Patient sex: M
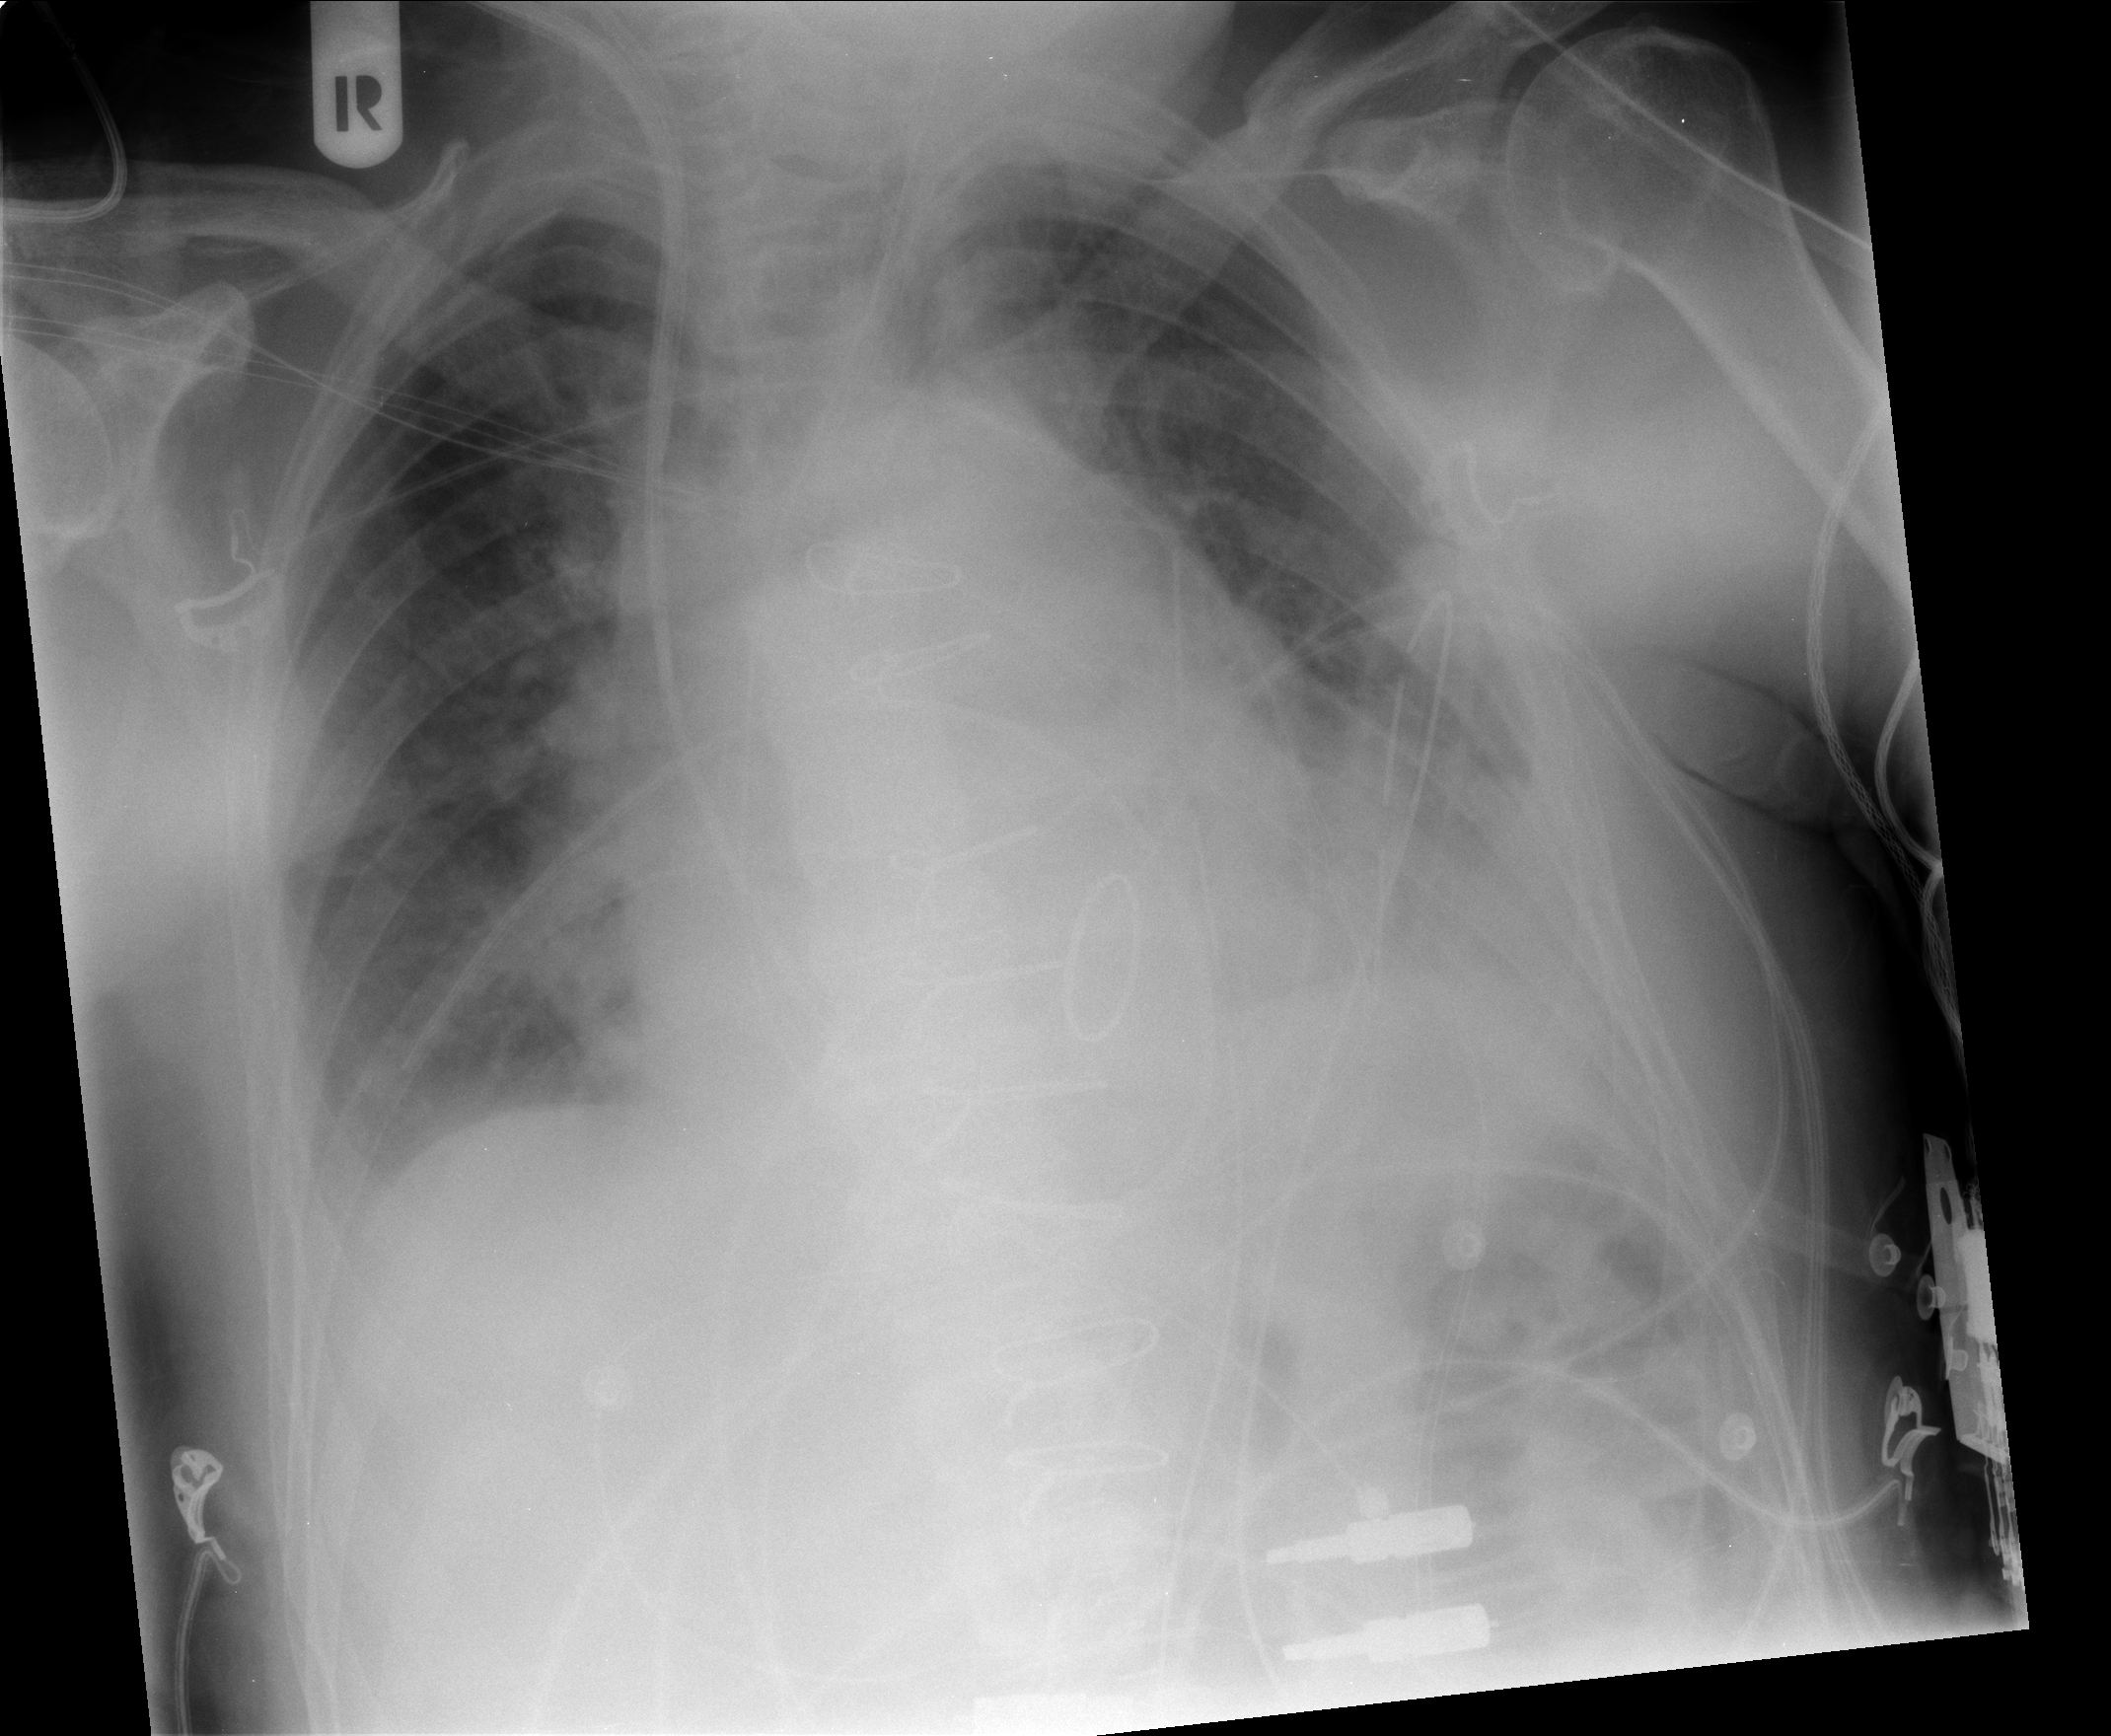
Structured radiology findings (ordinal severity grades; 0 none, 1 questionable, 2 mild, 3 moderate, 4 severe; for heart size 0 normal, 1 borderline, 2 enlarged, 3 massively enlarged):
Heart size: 2
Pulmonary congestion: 2
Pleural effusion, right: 0
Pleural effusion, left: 2
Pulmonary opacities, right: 0
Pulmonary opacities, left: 0
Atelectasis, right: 0
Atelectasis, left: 2